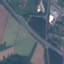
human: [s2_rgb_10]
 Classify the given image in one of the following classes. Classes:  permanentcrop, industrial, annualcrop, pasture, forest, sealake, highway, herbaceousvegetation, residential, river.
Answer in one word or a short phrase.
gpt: Highway